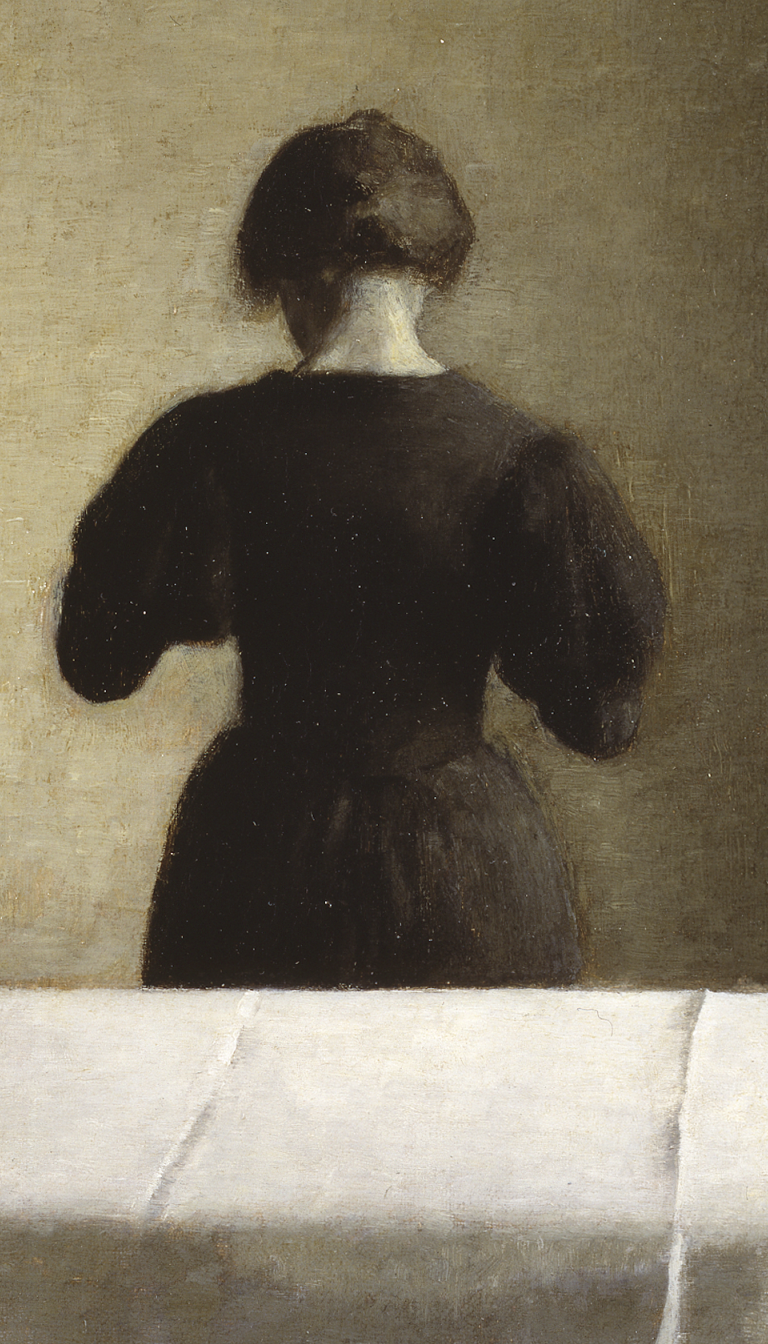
portrait painting, medium, bright diffused light, woman in dark dress with hair in a bun seen from behind, sparse interior with white tablecloth-covered table in foreground, muted beige wall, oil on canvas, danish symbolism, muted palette